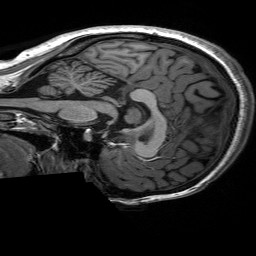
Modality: T1w
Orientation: sagittal
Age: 23
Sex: female
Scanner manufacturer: siemens
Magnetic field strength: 3 T
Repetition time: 2.53 s
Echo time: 0.00227 s